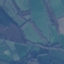
Land use / land cover class: Pasture